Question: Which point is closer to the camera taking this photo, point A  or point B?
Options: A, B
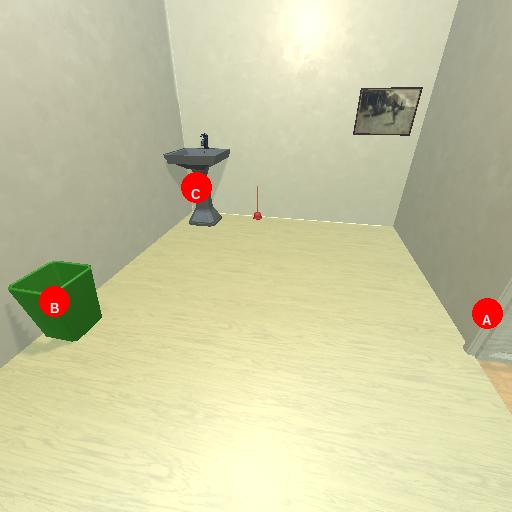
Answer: A